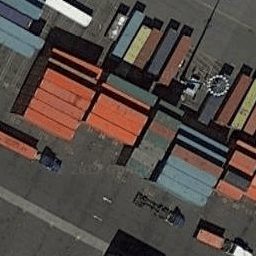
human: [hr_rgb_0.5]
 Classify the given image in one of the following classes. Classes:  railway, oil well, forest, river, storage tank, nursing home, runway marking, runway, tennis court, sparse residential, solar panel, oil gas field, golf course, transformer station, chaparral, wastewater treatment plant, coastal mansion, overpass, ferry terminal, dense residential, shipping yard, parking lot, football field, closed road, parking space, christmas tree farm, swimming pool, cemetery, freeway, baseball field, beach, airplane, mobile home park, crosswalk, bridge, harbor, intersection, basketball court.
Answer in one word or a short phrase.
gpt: shipping yard